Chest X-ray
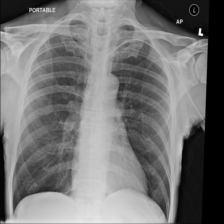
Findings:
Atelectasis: negative
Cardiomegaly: negative
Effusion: negative
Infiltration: negative
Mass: negative
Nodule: negative
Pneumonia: negative
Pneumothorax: negative
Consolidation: negative
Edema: negative
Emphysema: negative
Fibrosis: negative
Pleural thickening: negative
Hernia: negative